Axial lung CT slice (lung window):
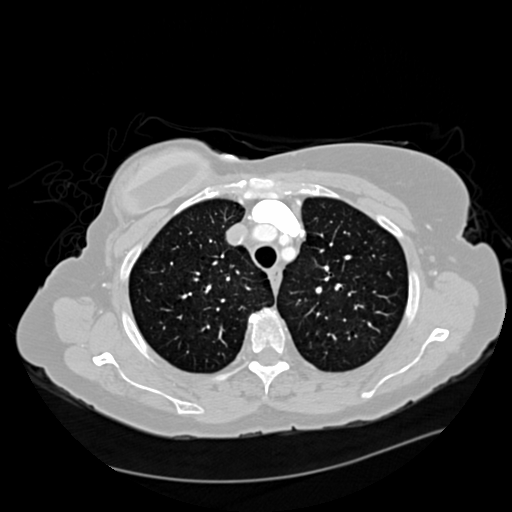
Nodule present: no